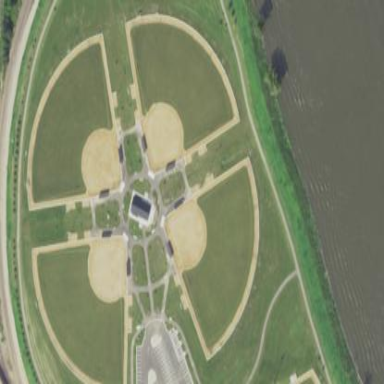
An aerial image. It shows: Baseball pitch for leisure land activities.